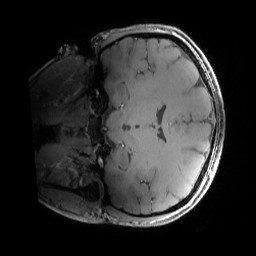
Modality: MP2RAGE
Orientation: coronal